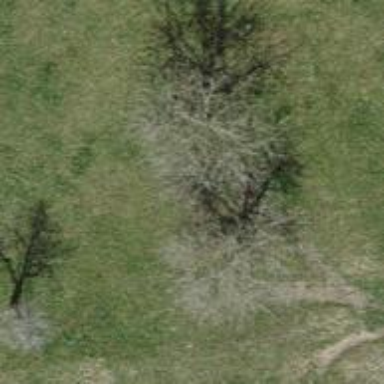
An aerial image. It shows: Single tag "natural: tree."